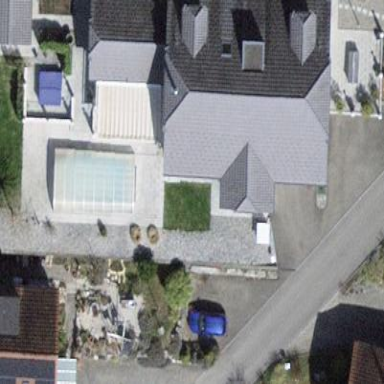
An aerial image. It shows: Building with tile roof.